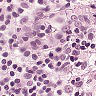
Metastatic tissue present: yes